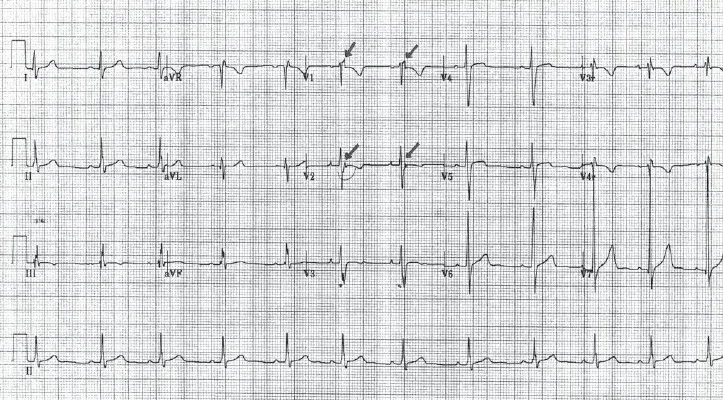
ECG on presentation in the emergency department (ED) showing a normal sinus rhythm at 68 bpm, incomplete right bundle branch block (RBBB), "T" wave inversions from V1 to V3, and epsilon waves (arrows) noted in leads V1 and V2.
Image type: electrography (ekg)